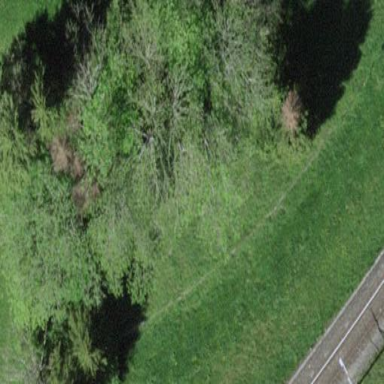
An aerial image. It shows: Forest with mixed types of leaves.